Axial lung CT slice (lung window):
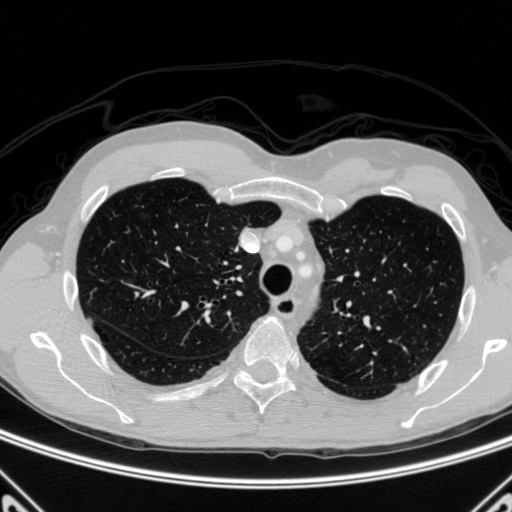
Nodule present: no